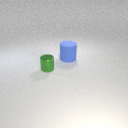
small green metal cylinder to the left of large blue rubber cylinder